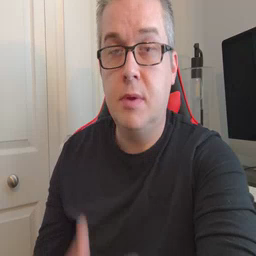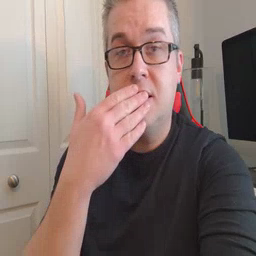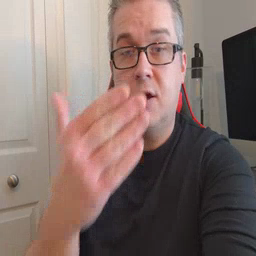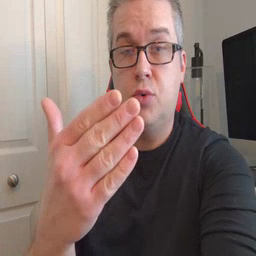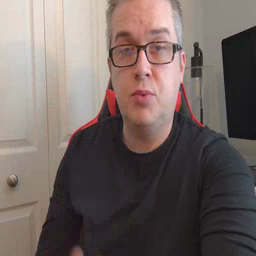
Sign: thankyou